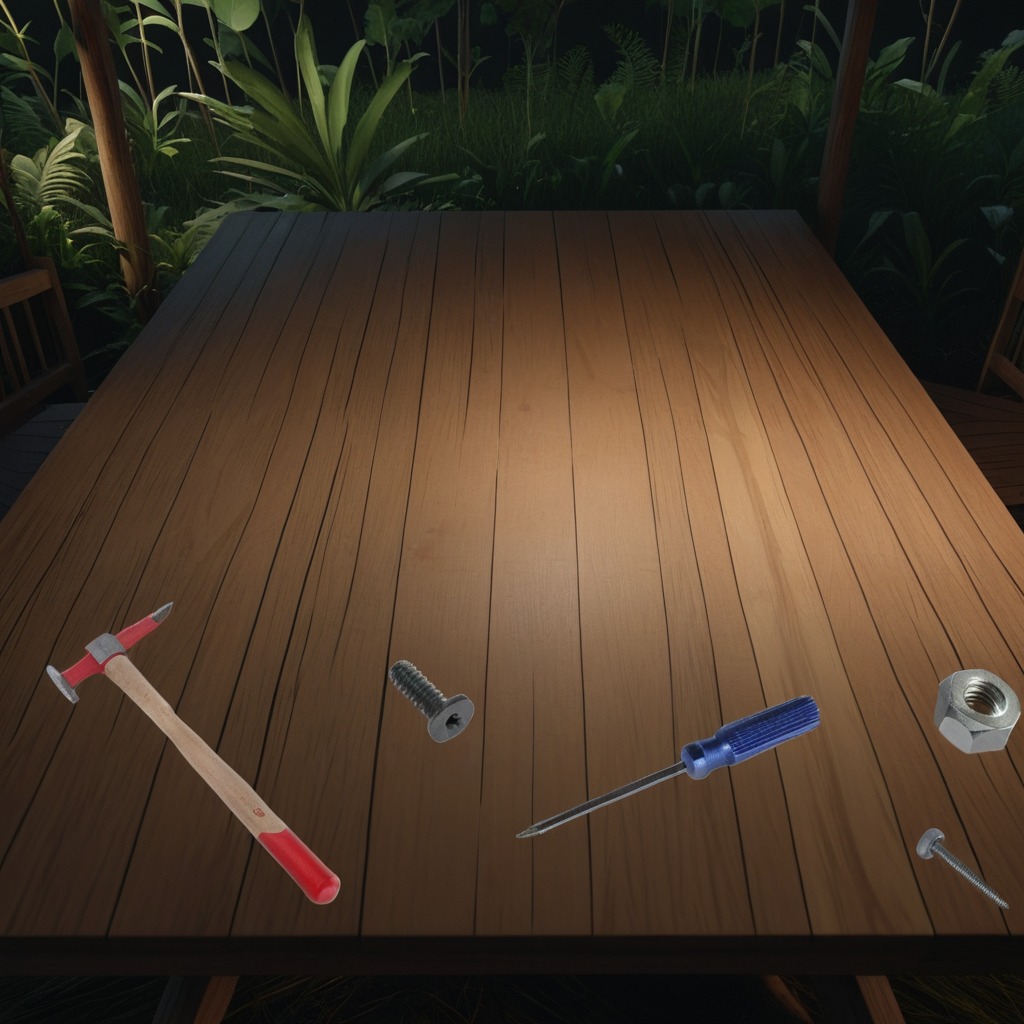
A metal machine screw, an iron nail, a hammer, a screwdriver, and a metal nut are lying on the wooden table.